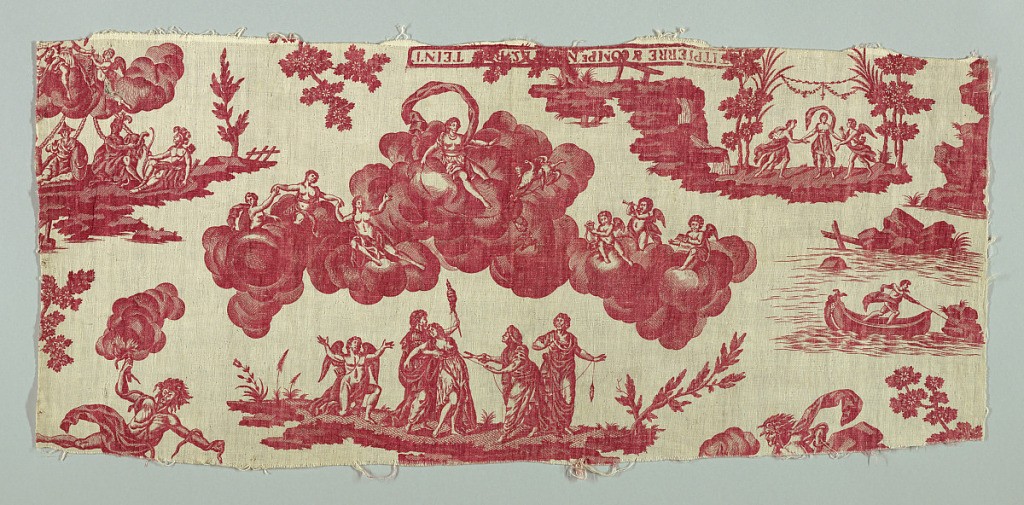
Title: Psyche et l'amour
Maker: Petitpierre & Compe., (Nantes, France, founded 1770
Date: ca. 1790
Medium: cotton Technique: printed by engraved copper plate on plain weave
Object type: Chef de piece
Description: Design in red on white ground. At top a goddess drawn by birds in the clouds. At bottom, the Three Fates cut the thread of Psyche's life while Cupid mourns.